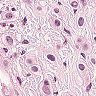
Metastatic tissue present: yes